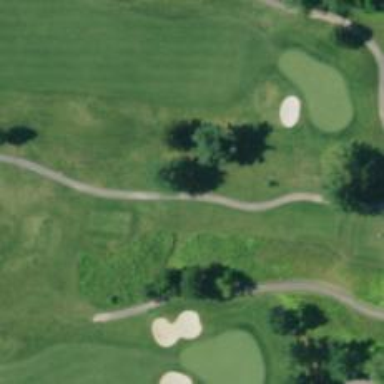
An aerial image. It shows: Path used for both walking and golf.